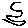
Label: zigzag